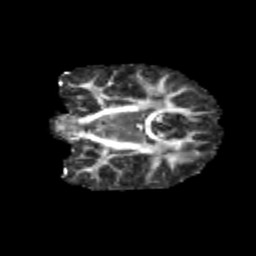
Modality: FA
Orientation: coronal
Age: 9
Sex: female
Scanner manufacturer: siemens
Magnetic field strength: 3 T
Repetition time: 3.8 s
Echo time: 0.07 s